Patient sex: M
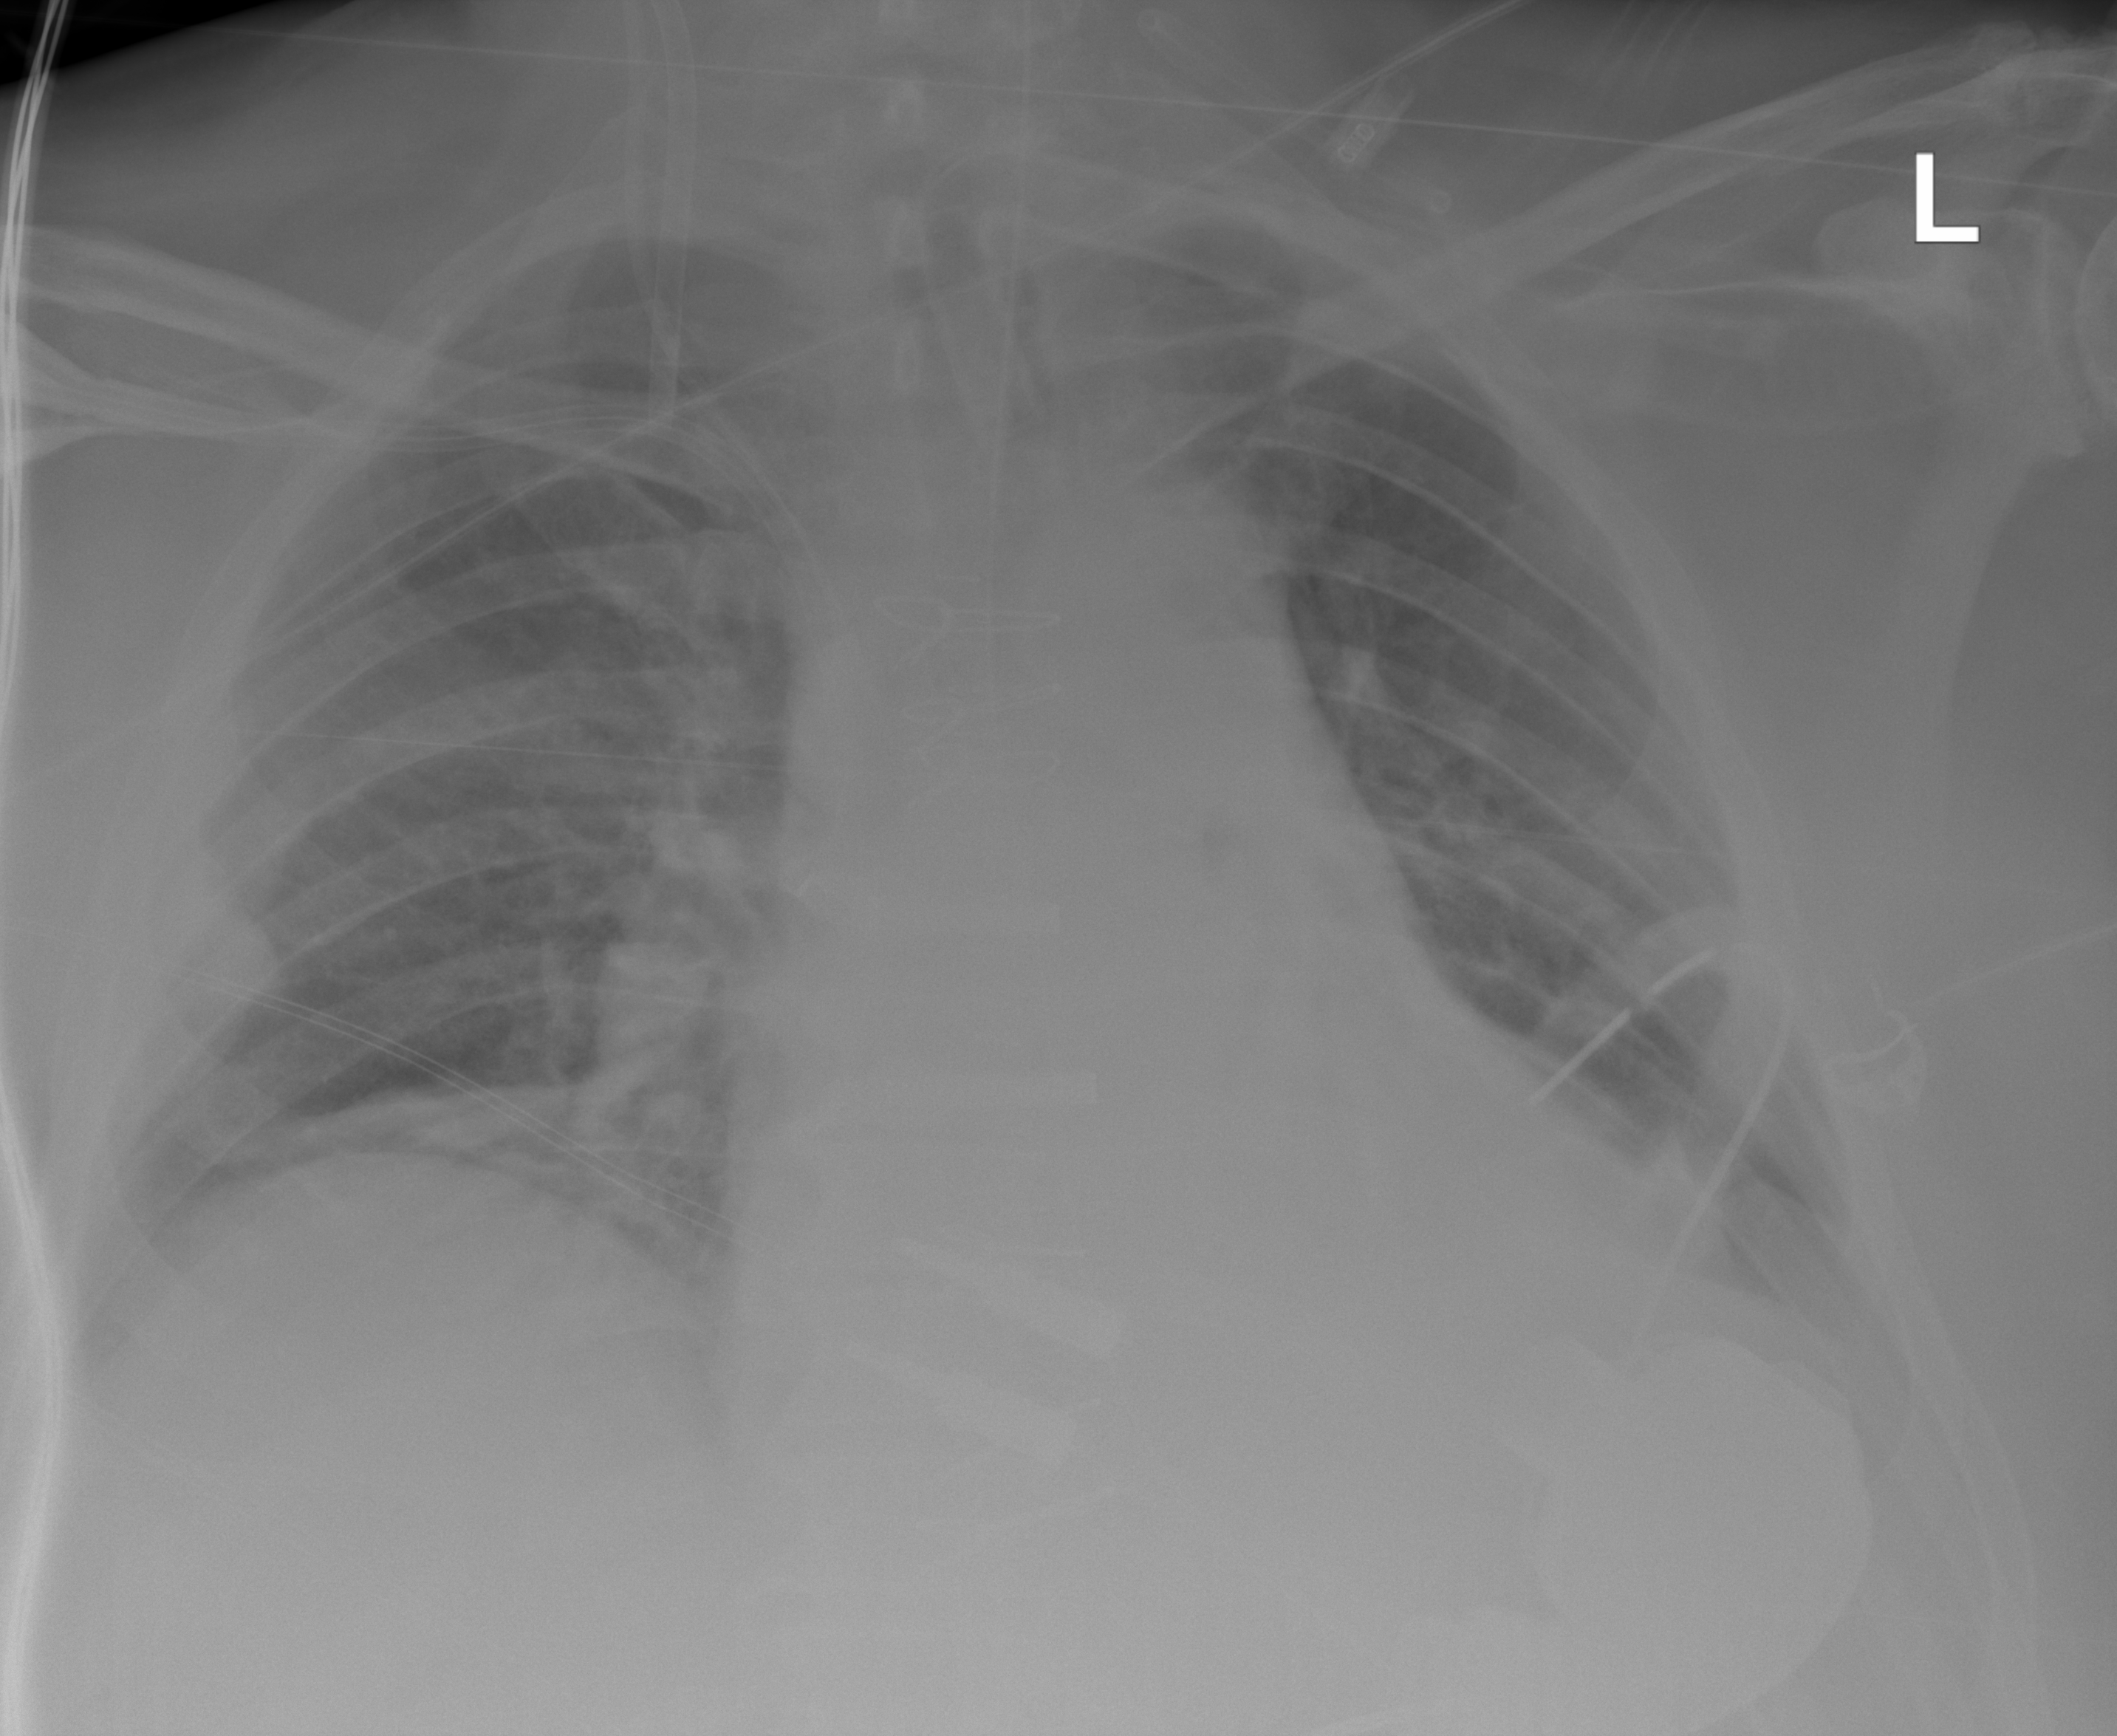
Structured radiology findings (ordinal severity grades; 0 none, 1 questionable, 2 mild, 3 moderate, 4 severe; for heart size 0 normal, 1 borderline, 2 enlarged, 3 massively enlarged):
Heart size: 2
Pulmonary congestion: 0
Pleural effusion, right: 2
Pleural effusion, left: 2
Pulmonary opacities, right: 2
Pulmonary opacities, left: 0
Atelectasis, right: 2
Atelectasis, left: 2